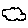
Label: cloud